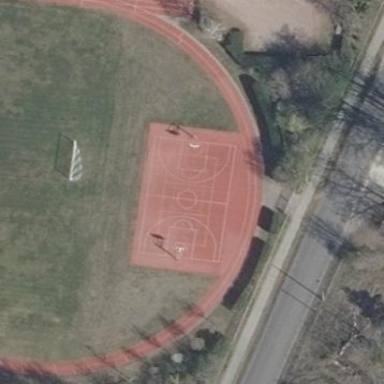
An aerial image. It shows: Basketball court on leisure land pitch.